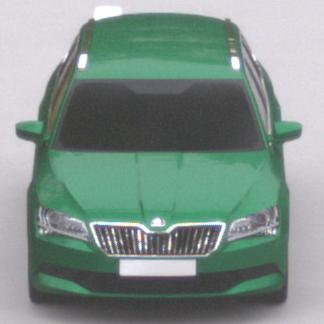
Make: Skoda
Model: Superb Combi 1.4 TSI
Detailed model: Superb (III) Combi
Model produced from: 2015/09
Model produced until: 2018/06
Doors: 5
Color: green
Road condition: dry road
Daytime: midday
Contrast: low contrast